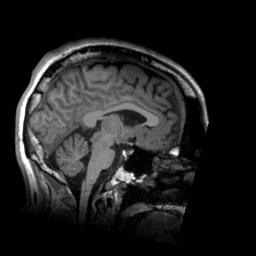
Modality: T1w
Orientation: sagittal
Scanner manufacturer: philips